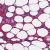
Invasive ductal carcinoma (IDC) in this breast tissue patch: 0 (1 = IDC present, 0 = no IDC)